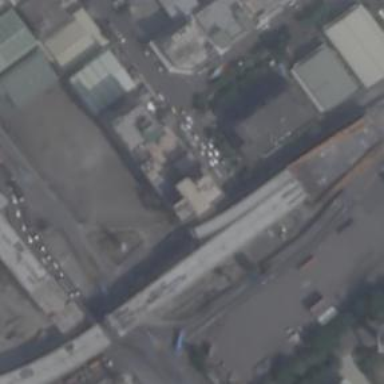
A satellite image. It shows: Viaduct bridge on motorway link.